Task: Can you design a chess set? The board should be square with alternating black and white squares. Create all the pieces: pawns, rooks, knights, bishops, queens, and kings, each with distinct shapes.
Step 1982:
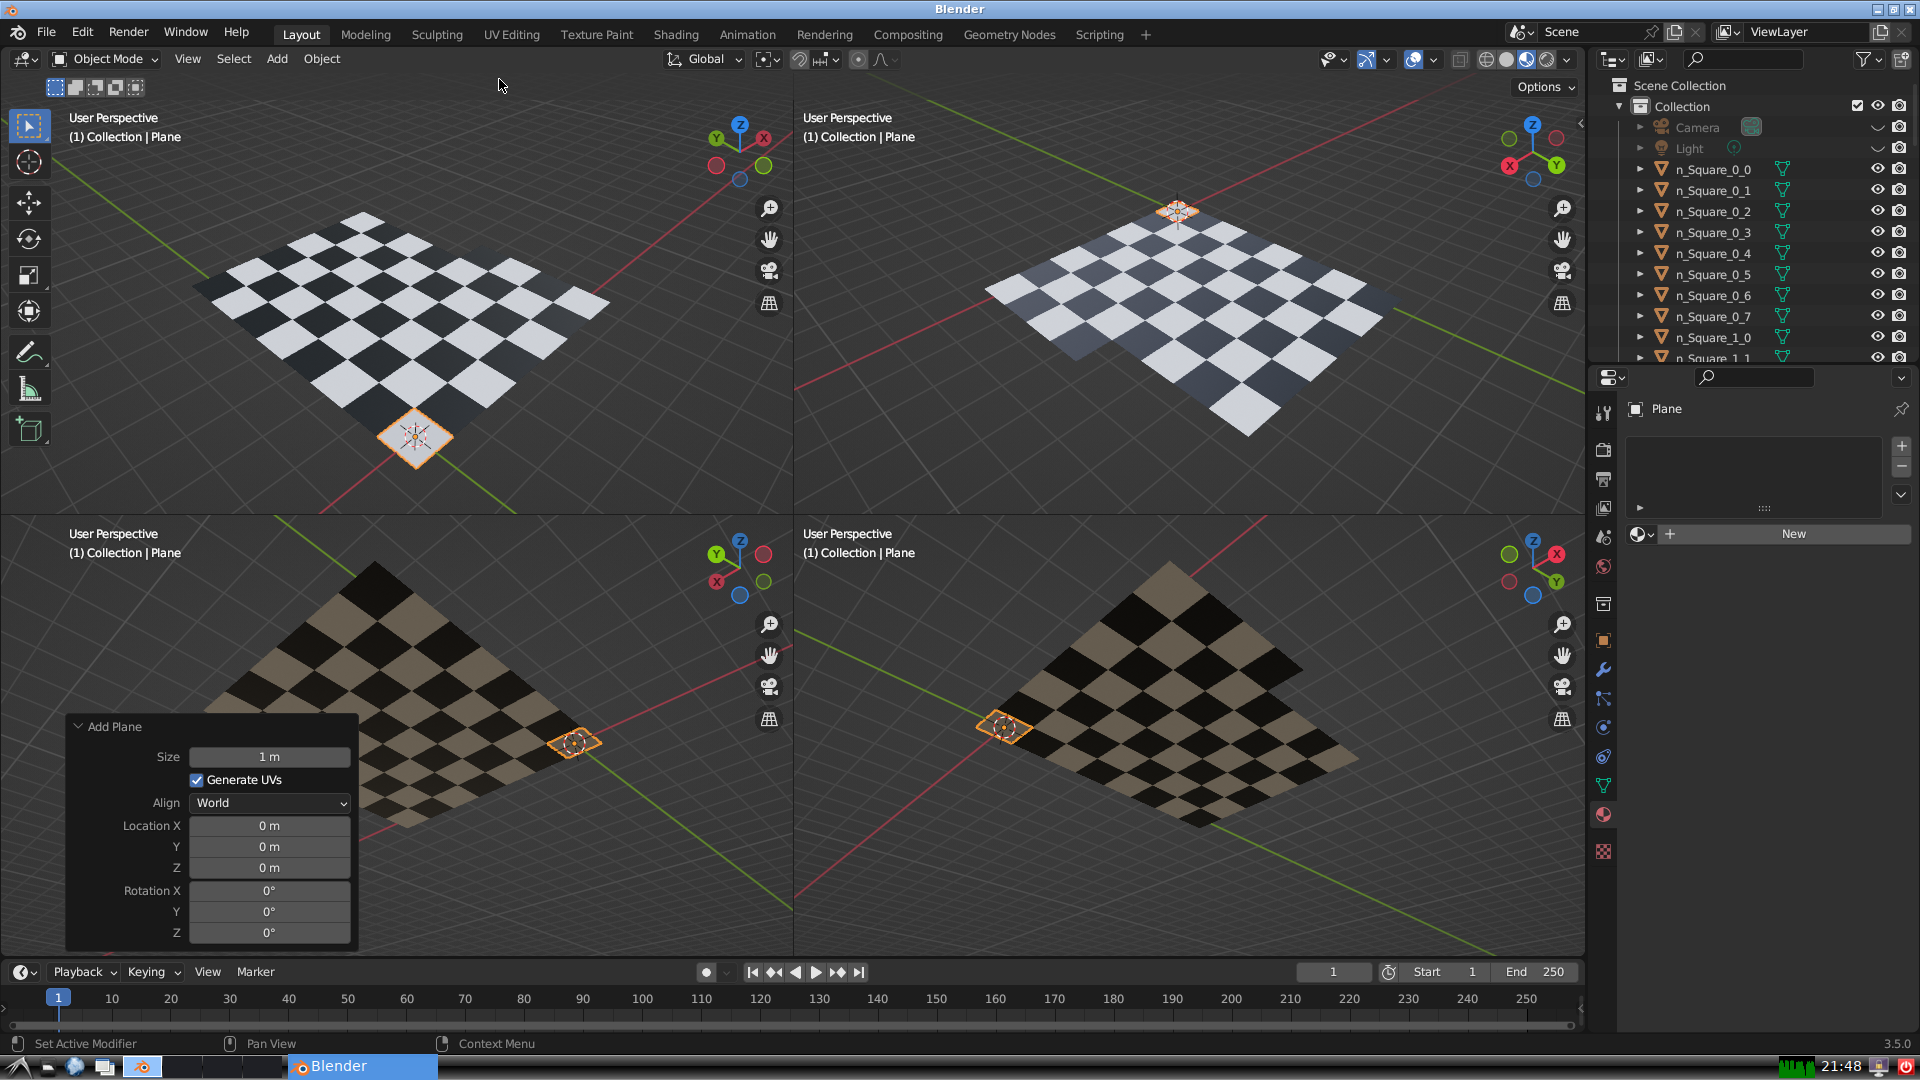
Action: {"mouse_move": [270, 758]}